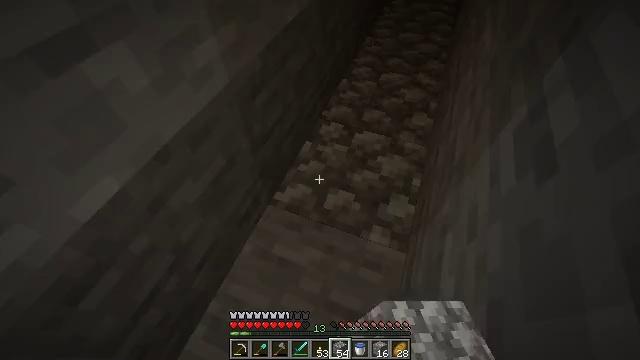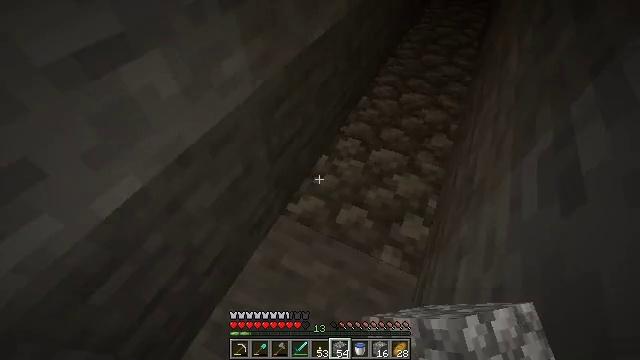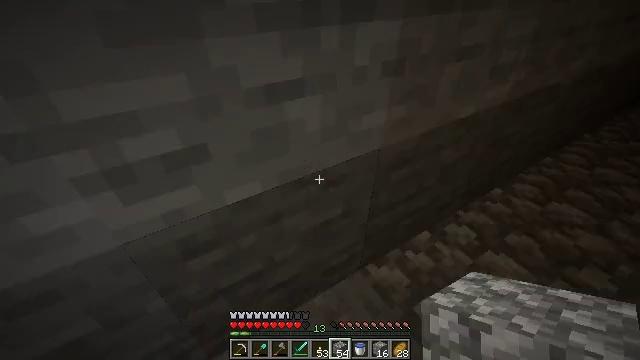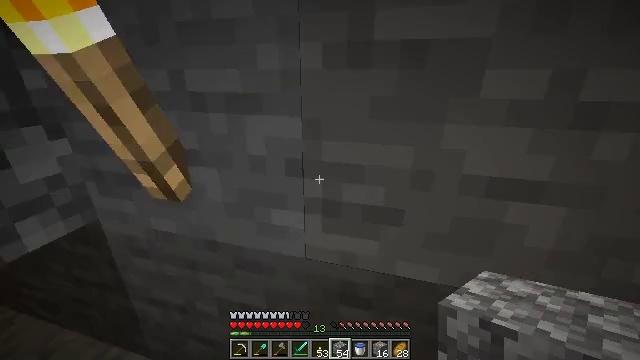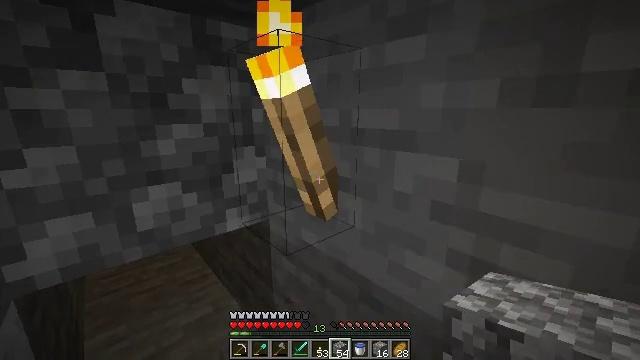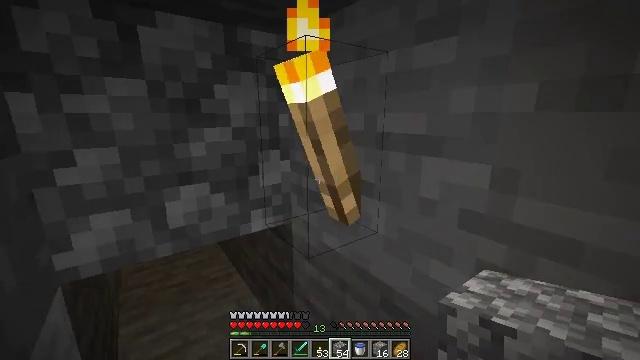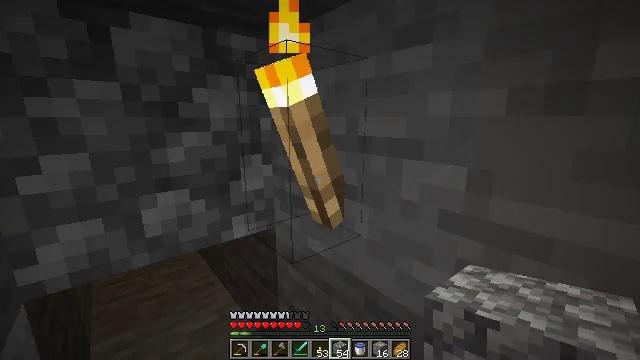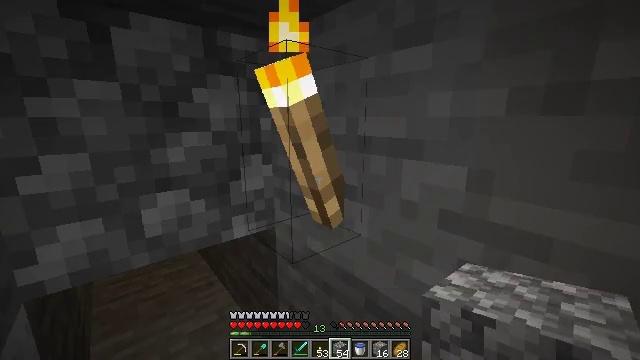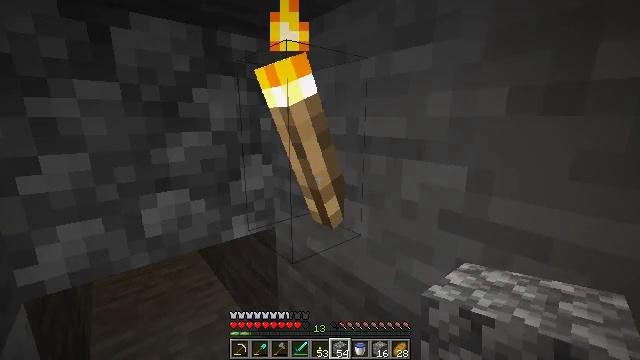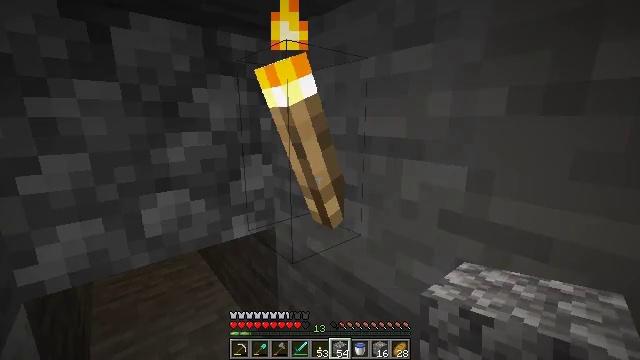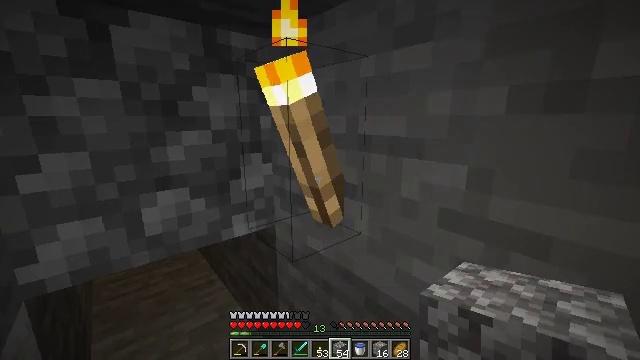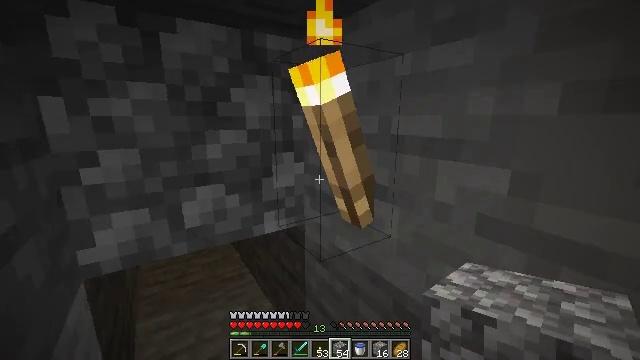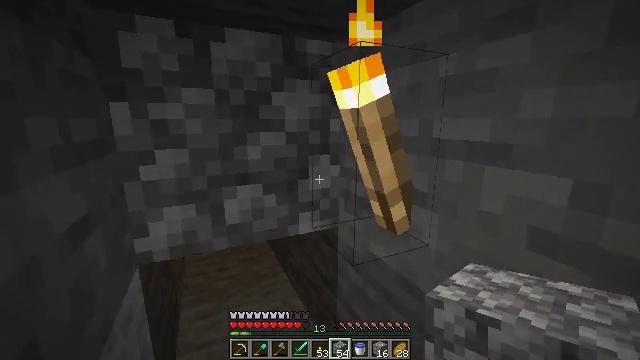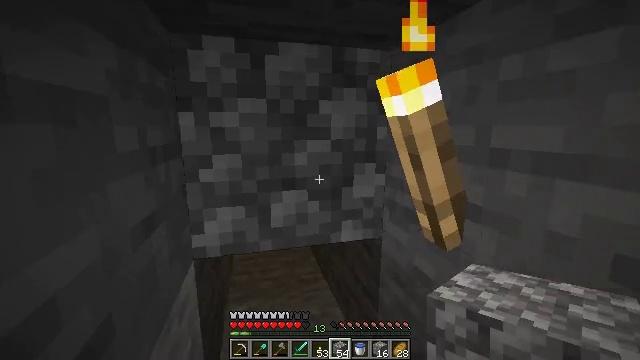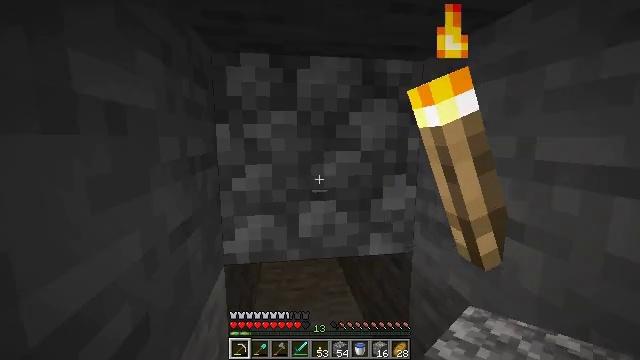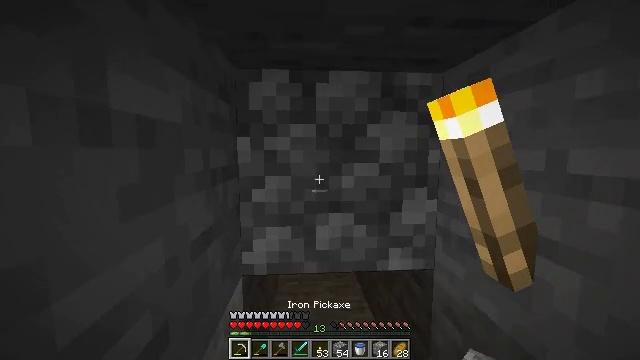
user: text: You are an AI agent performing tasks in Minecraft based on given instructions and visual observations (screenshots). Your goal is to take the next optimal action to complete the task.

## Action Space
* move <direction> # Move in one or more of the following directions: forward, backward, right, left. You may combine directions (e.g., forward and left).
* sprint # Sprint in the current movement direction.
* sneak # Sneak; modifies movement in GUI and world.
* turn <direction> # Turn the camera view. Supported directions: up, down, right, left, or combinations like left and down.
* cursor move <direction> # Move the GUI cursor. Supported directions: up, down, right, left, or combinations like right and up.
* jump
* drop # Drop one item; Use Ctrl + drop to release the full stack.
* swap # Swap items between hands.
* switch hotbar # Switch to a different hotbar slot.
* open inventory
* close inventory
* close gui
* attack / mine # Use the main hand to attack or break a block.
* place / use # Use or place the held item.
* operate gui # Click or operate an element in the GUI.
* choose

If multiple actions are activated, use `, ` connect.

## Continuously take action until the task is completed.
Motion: motion action
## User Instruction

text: Mine cobblestone to craft tools and furnaces.
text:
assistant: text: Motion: turn left and up
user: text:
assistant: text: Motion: turn left and up
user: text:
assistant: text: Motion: turn left and up
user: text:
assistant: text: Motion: turn left and up
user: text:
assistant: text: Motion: turn left
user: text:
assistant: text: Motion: turn right
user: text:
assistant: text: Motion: no_op
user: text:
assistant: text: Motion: no_op
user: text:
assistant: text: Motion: no_op
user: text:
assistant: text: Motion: no_op
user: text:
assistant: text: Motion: turn left
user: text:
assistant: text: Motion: turn left
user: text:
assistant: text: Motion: turn left and up
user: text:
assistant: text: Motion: turn left and up, switch to hotbar 1
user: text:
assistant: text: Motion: turn left and up, switch to hotbar 1
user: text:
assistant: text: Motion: turn left and up, switch to hotbar 1
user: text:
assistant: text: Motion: attack / mine
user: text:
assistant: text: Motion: attack / mine
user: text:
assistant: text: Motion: attack / mine
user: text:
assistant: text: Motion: attack / mine
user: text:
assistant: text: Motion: attack / mine
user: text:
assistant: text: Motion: attack / mine
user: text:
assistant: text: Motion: attack / mine
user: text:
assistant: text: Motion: attack / mine
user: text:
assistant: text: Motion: attack / mine
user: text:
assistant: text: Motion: attack / mine
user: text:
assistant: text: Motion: attack / mine
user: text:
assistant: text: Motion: attack / mine
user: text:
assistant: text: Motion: attack / mine
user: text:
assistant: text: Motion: move forward, attack / mine